Question: How i can add header like this inside my app and receive the touch event also control over it to hide/show ?

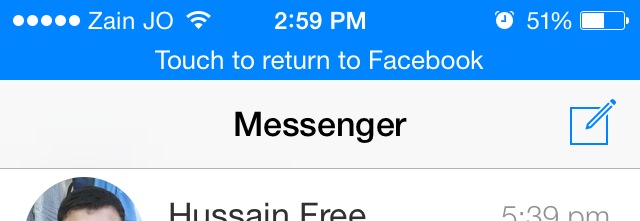
Answer: Here is something to work on.
I made a new project for iOS 7, with a single ViewController. Here is the storyboard :

I added a simple 'UIView' at the top, a 'UINavigationBar' just under it, and a large 'UIView' taking the remaining space. This last view is where you should put your content.
Now here is the ViewController code :
'''
#import <UIKit/UIKit.h>
@interface ViewController : UIViewController
@property (weak, nonatomic) IBOutlet UIView *littleView;
@property (weak, nonatomic) IBOutlet UINavigationBar *navBar;
@property (weak, nonatomic) IBOutlet UIView *mainView;
- (IBAction)toggleLittleView:(id)sender;
@end
'''
'littleView' is the view behind the status bar, 'navbar' is the navigation bar, 'mainView' is the content view, and 'toggleLittleview' is linked to the button in the nav bar.
'''
@implementation ViewController {
BOOL isVisible;
CGFloat statusBarOffset;
}
- (void)viewDidLoad {
[super viewDidLoad];
// Setting initial values
isVisible = YES;
statusBarOffset = 20;
// Adding a gesture recognizer to littleView
UITapGestureRecognizer *tap = [[UITapGestureRecognizer alloc] initWithTarget:self action:@selector(handleTap:)];
tap.numberOfTapsRequired = 1;
tap.numberOfTouchesRequired = 1;
[_littleView addGestureRecognizer:tap];
}
// Linked to the nav bar button
- (IBAction)toggleLittleView:(id)sender {
// If littleView is not on screen, show it before animation
if (!isVisible) {
_littleView.hidden = !_littleView.hidden;
[[UIApplication sharedApplication] setStatusBarStyle:UIStatusBarStyleLightContent];
}
// Animate to the new frames
[UIView animateWithDuration:0.25
animations:^{
_littleView.frame = CGRectOffset(_littleView.frame, 0, isVisible ? -(_littleView.frame.size.height-statusBarOffset) : (_littleView.frame.size.height-statusBarOffset));
_navBar.frame = CGRectMake(_navBar.frame.origin.x, _littleView.frame.origin.y + _littleView.frame.size.height, _navBar.frame.size.width, _navBar.frame.size.height);
CGFloat offSet = isVisible ? self.view.frame.size.height - _navBar.frame.size.height + statusBarOffset : self.view.frame.size.height - _navBar.frame.size.height - _littleView.frame.size.height + statusBarOffset;
_mainView.frame = CGRectMake(_mainView.frame.origin.x, _navBar.frame.origin.y + _navBar.frame.size.height, _mainView.frame.size.width, offSet);
isVisible = !isVisible;
}
completion:^(BOOL finished) {
// If view is not visible after animation, hide it
if (!isVisible) {
_littleView.hidden = !_littleView.hidden;
[[UIApplication sharedApplication] setStatusBarStyle: UIStatusBarStyleDefault];
}
}];
}
// Do stuff on tap
-(void)handleTap:(UIGestureRecognizer*)tap {
[[[UIAlertView alloc] initWithTitle:@"Test" message:@"You tapped !" delegate:nil cancelButtonTitle:@"OK" otherButtonTitles:nil] show];
}
@end
'''
This code is not perfect, but it basically replicates the effect you're looking for. You should work on it to make it behave as you wish. Also, this was implemented in a simple 'UIViewController', embed in a 'UINavigationController', with a navigation bar I added manually. This code won't work in a 'UITableViewController' or a 'UIViewController' embed in a 'UINavigationController'. It does not use autolayout, which you definitely should use under iOS 6/7.
Here is gif preview :